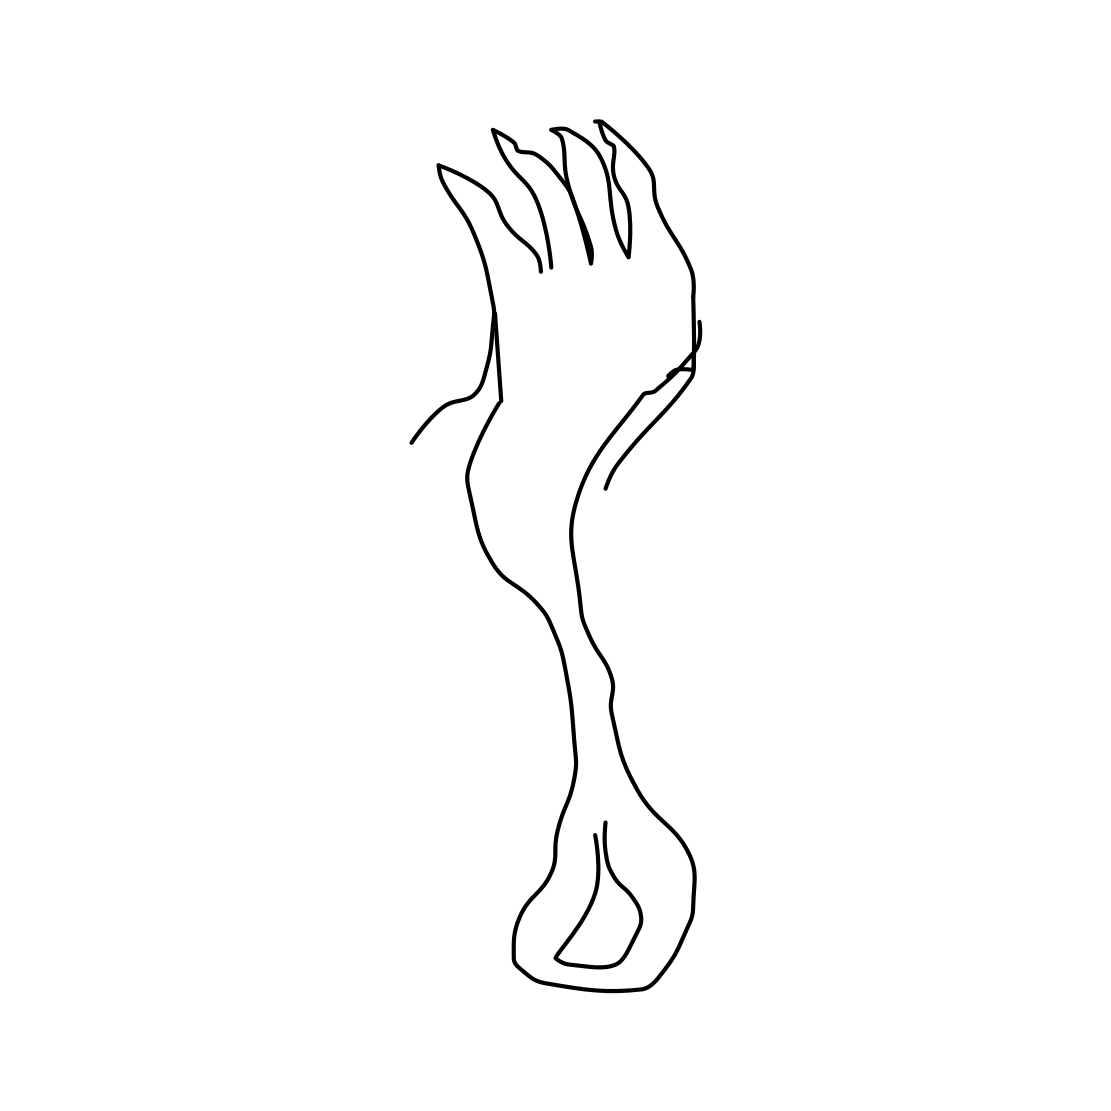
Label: fork